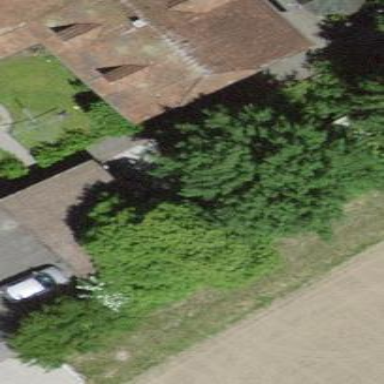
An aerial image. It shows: Garage with flat roof.